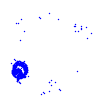
Particle: electron